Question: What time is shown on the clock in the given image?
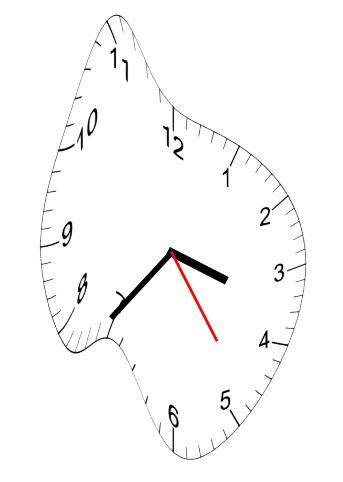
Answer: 03:36:24